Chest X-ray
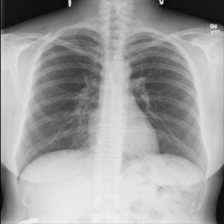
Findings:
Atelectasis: negative
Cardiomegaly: negative
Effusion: negative
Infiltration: negative
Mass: negative
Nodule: negative
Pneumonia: negative
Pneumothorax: negative
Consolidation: negative
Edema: negative
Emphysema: negative
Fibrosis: negative
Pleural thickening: negative
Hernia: negative